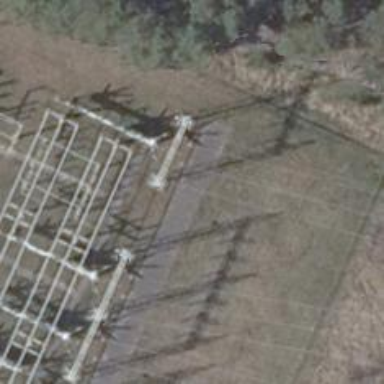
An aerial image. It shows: Power line with three cables.